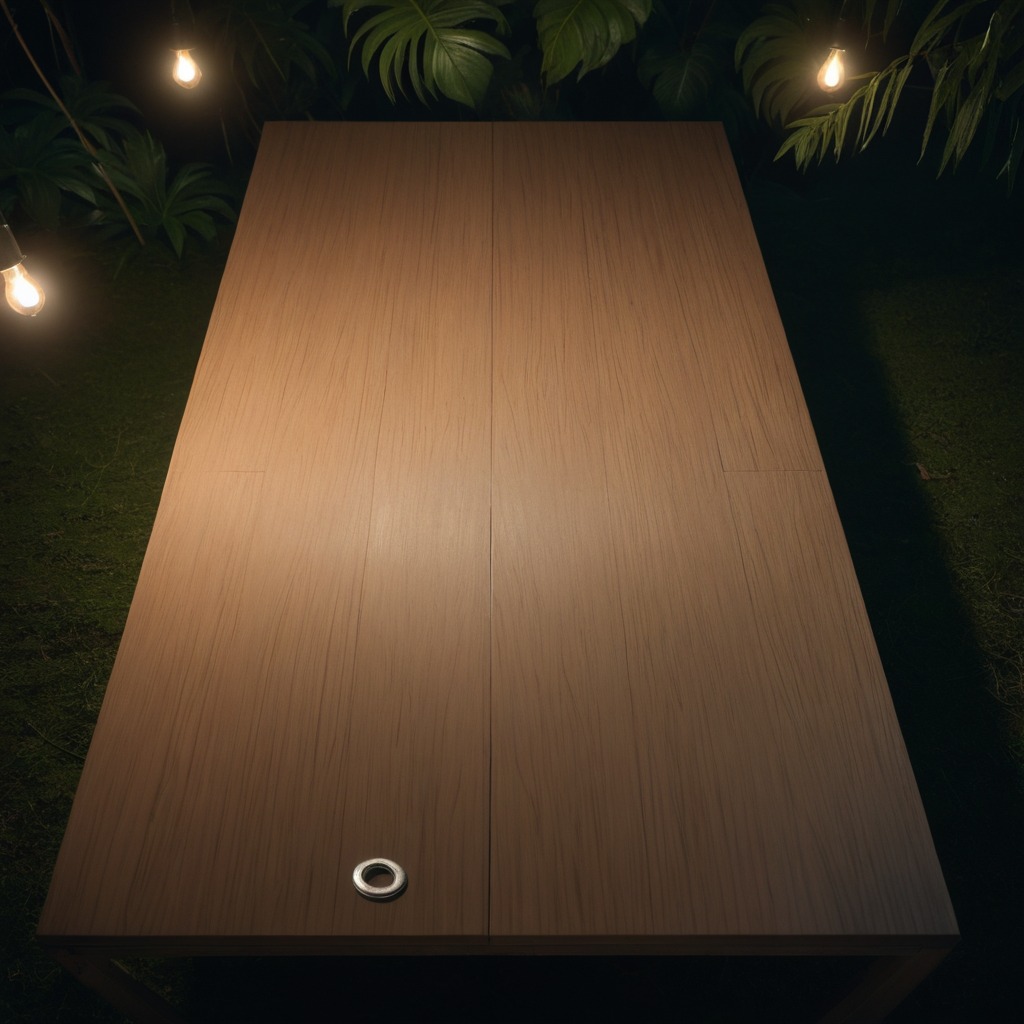
A flat metal washer lying on a wooden table inside a jungle field workshop tent at night dim ambient light soft shadows worn but